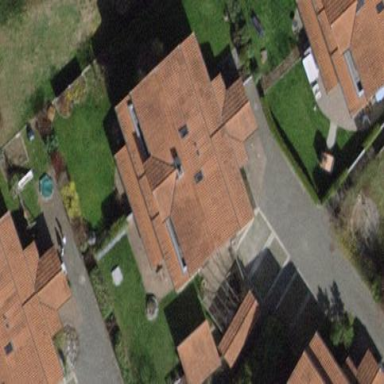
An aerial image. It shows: Terrace-style building with gabled roof.